Aerial crown-view tile of a tropical tree (Barro Colorado Island, Panama), acquired 20250217:
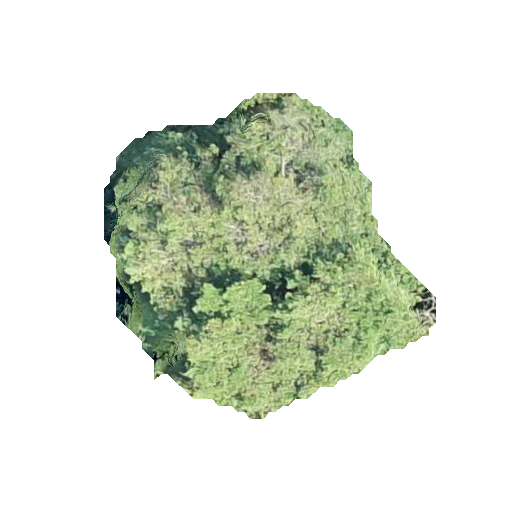
Species: Terminalia amazonia
GBIF accepted scientific name: Terminalia amazonica
Crown area: 107.454 m²